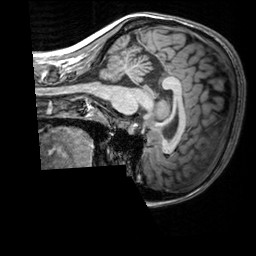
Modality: T1w
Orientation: sagittal
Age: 24
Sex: female
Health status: healthy
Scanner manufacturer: siemens
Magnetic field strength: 3 T
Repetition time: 2.3 s
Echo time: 0.00303 s